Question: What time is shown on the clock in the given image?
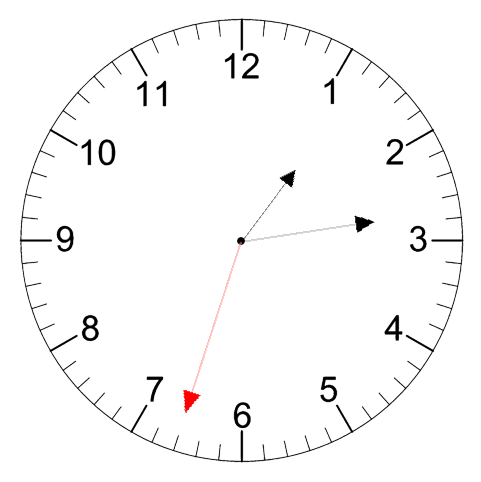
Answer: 01:13:33